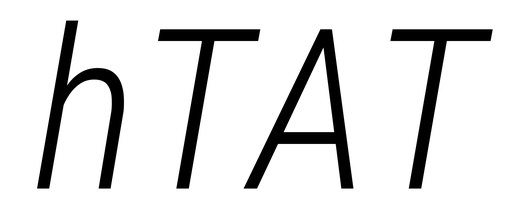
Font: Roboto-Italic_Condensed_Light_Italic